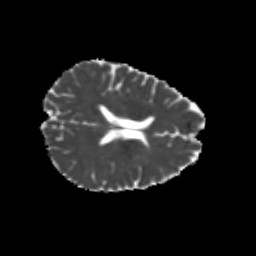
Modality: MD
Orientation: axial
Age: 22
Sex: female
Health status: healthy
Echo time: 0.074 s